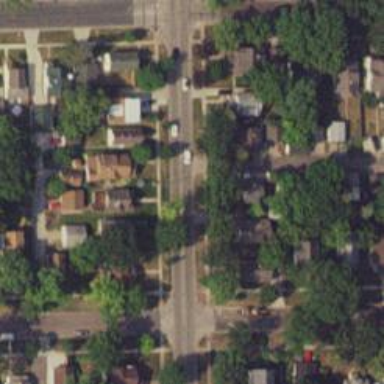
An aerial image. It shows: Alley classified as service road.